Question: The user input always start on leading. How can I align it exactly below the "Text" so that user starts the input in the middle of the screen?
Here's the relevant part of the code:
'''
var body: some View {
Form {
VStack {
Text("Math problem from database goes here.")
TextField("User answer", text: $userAnswer).frame(alignment: .center)
}.frame(width: 600, height: 100, alignment: .center)
}.frame(width: 600, height: 200, alignment: .center)
}
}
'''
This is what I get

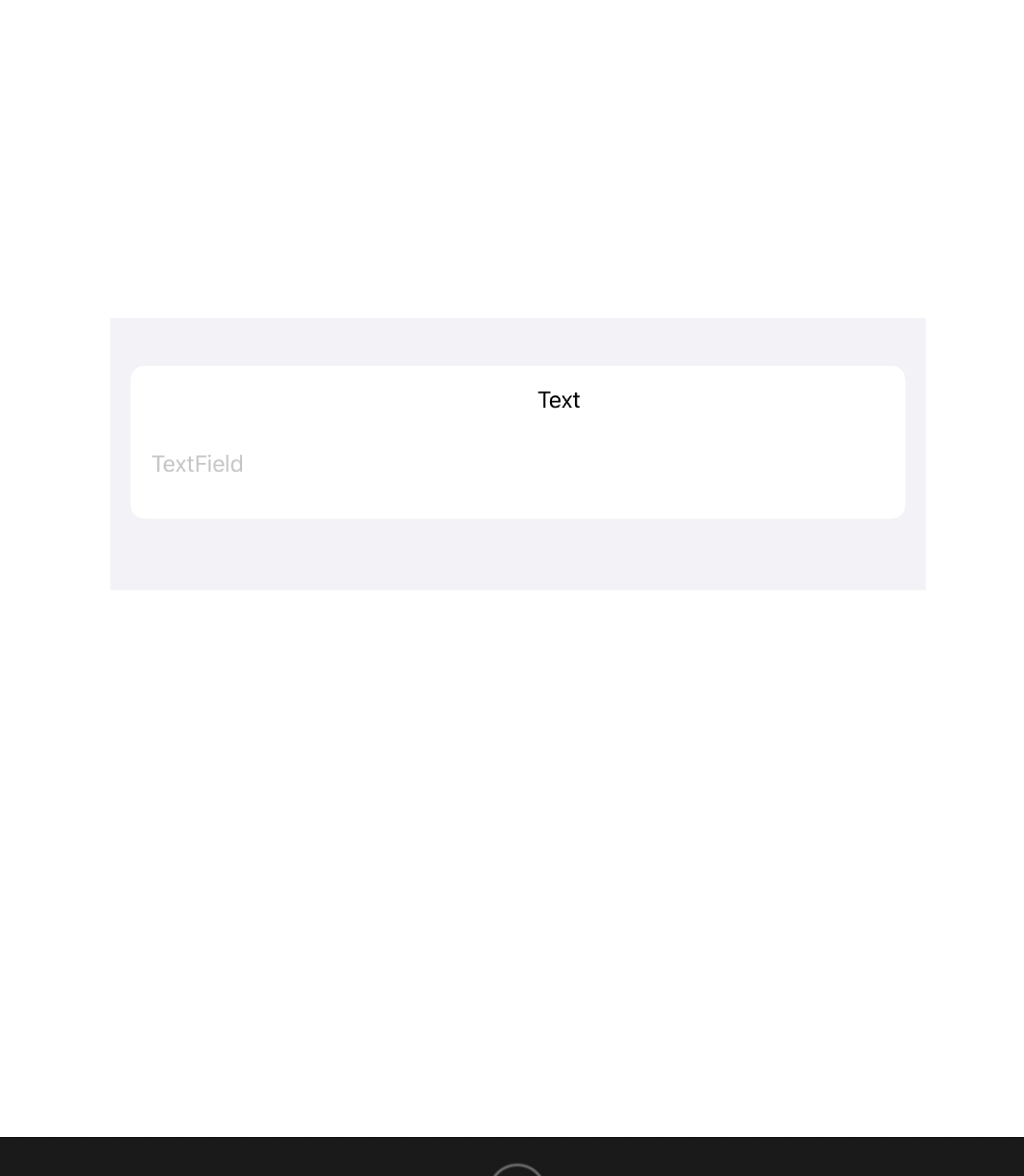
Answer: You need to use 'multilineTextAlignment' function.
Here is the code to your 'TextField' centered.
'''
TextField("User answer", text: $userAnswer).multilineTextAlignment(.center)
'''